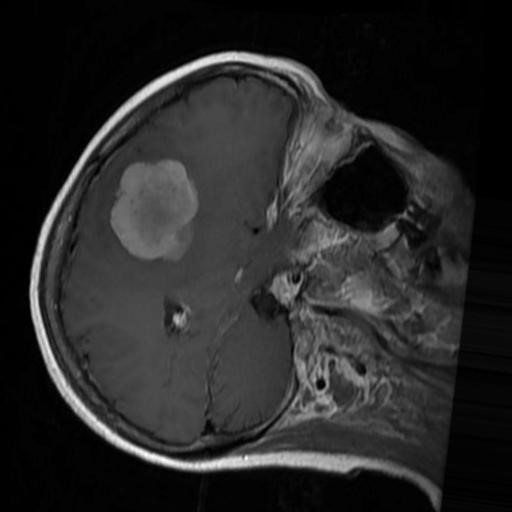
Label: brain_menin